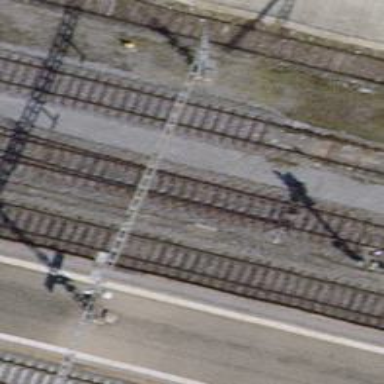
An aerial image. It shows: Railway milestone.